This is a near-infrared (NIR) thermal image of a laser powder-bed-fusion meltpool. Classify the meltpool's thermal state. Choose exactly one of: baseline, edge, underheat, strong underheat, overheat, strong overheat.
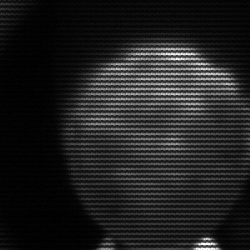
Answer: edge